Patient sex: M
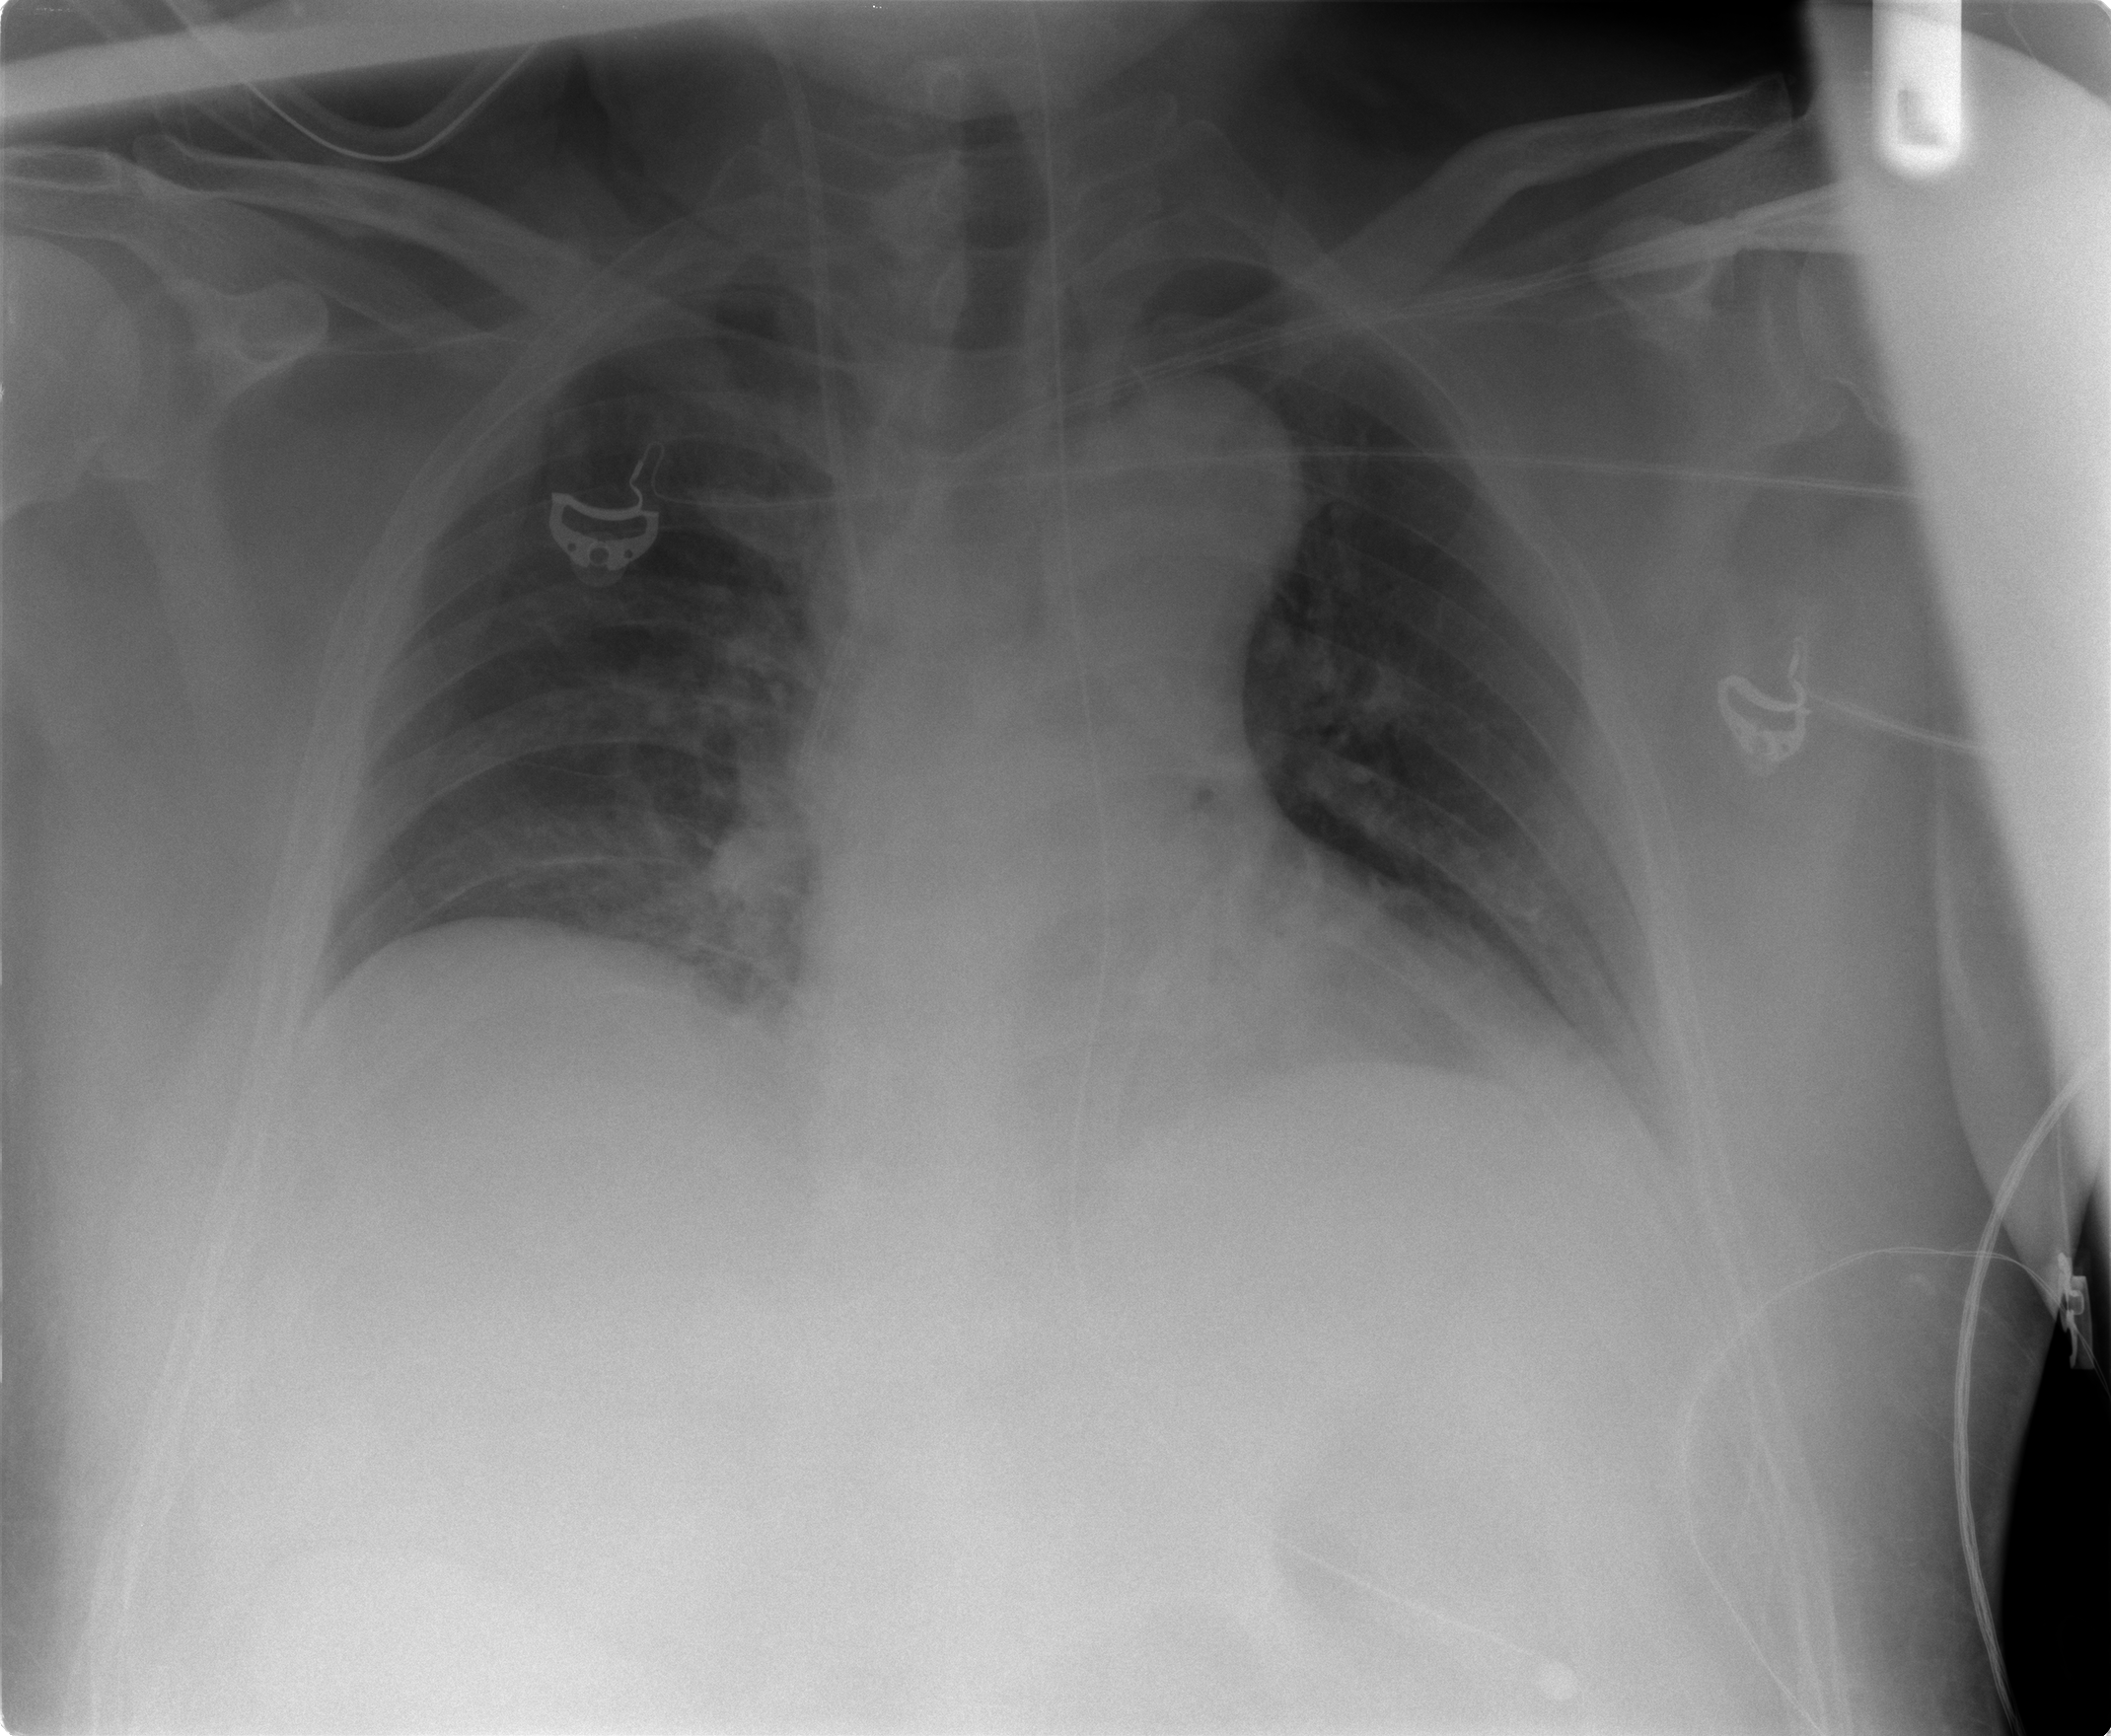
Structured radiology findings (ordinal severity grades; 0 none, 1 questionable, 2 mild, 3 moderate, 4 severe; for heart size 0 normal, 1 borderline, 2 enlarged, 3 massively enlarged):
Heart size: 0
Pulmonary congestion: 0
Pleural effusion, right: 0
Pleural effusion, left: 0
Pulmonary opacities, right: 0
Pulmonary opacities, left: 0
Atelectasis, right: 2
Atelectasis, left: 2